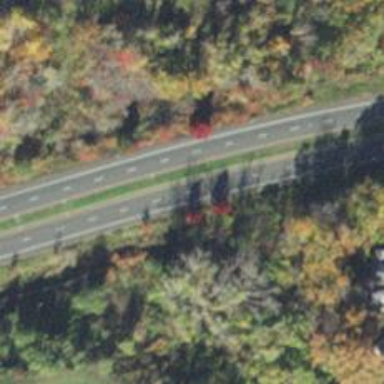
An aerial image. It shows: Asphalt road designated as trunk highway.